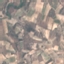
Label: PermanentCrop